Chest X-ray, PA view. Patient: 37 years old, sex F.
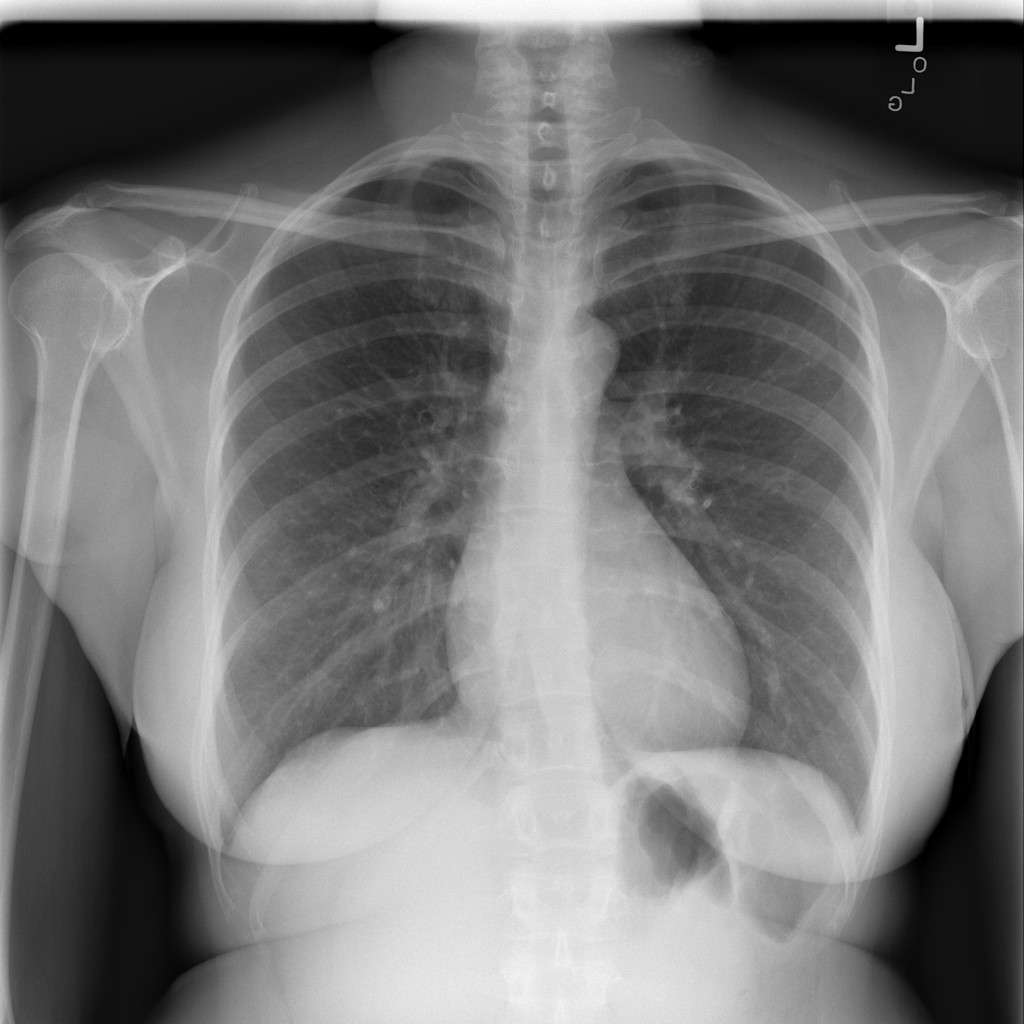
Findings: No Finding